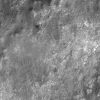
Atmospheric dust classification: not_dusty